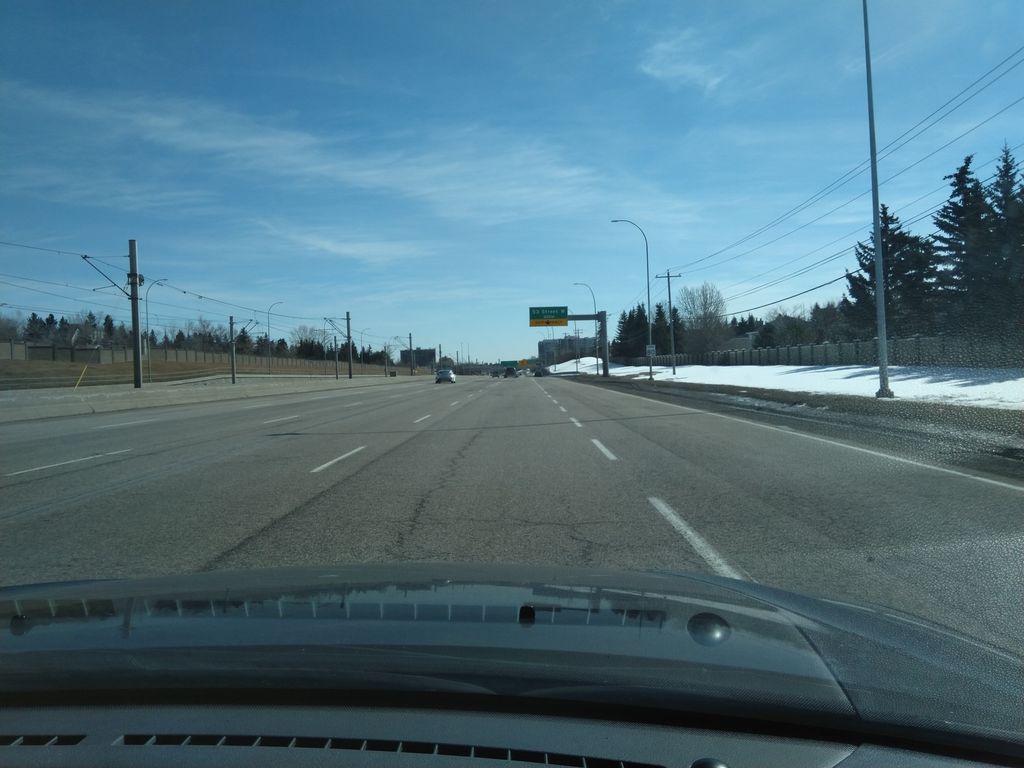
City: calgary